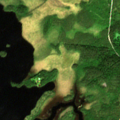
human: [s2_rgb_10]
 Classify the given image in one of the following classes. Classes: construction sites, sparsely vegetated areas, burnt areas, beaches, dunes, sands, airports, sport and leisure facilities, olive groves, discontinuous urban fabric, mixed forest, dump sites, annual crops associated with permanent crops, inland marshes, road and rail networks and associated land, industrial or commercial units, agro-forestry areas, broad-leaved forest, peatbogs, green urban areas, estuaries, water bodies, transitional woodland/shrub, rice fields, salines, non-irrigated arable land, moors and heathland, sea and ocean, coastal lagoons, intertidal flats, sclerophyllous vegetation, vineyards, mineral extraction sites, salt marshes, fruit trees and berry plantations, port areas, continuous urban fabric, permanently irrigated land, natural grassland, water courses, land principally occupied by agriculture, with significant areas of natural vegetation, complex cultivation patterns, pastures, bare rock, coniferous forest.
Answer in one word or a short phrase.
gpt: coniferous forest, mixed forest, transitional woodland/shrub, water bodies